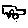
Label: car